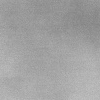
Atmospheric dust classification: dusty